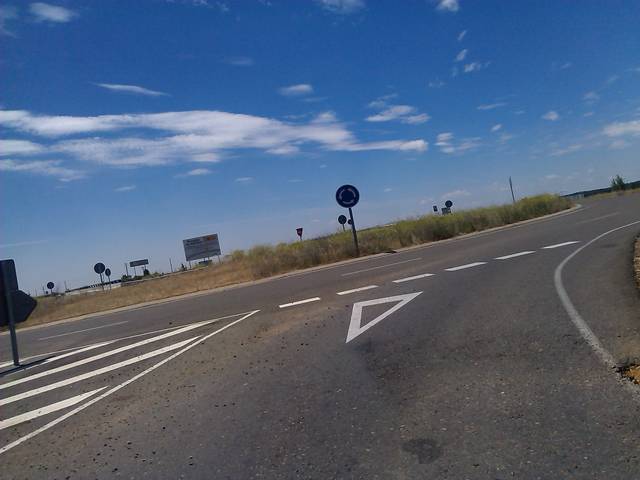
Region: Spain
Coordinates: 42.57, -5.65